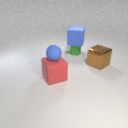
large brown metal cube to the right of small green rubber cylinder